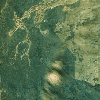
Label: land